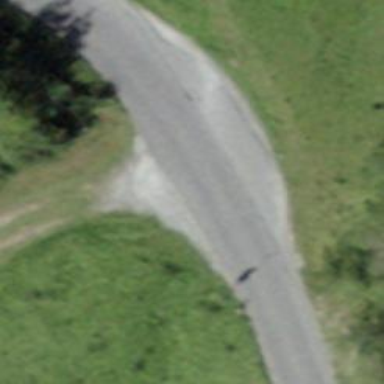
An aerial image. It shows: Unclassified road with asphalt surface.